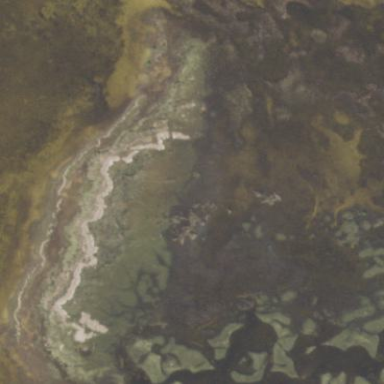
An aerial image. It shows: Tidal flat wetland.